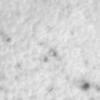
Label: no_change